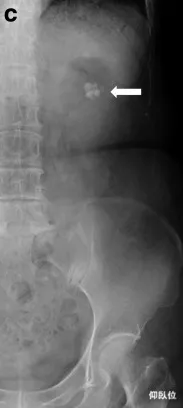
(c) KUB image 1 month after the first visit showed all ureteral calculi are excreted (arrow). KUB, kidney, ureter, and bladder radiograph.
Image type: radiology (x_ray)